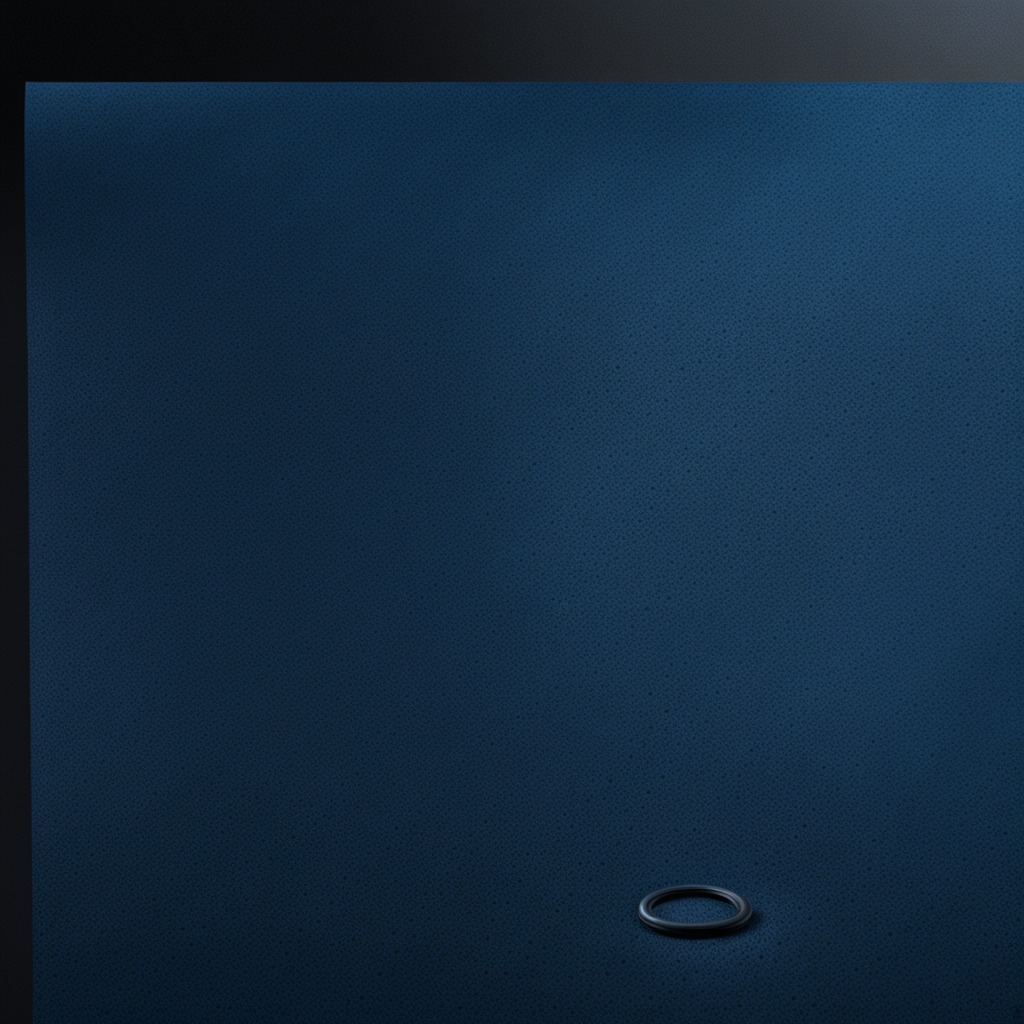
A rubber O-ring lying on a clean granite tabletop covered with a blue rubber mat inside a workshop at night dim ambient light soft shadows worn but beneath the mat